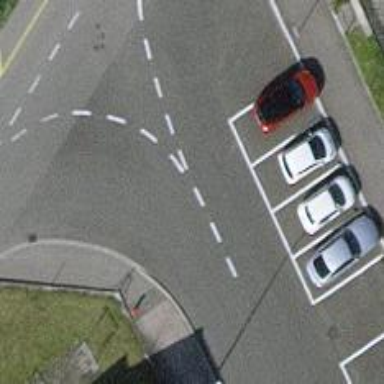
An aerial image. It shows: Street-side parking area.